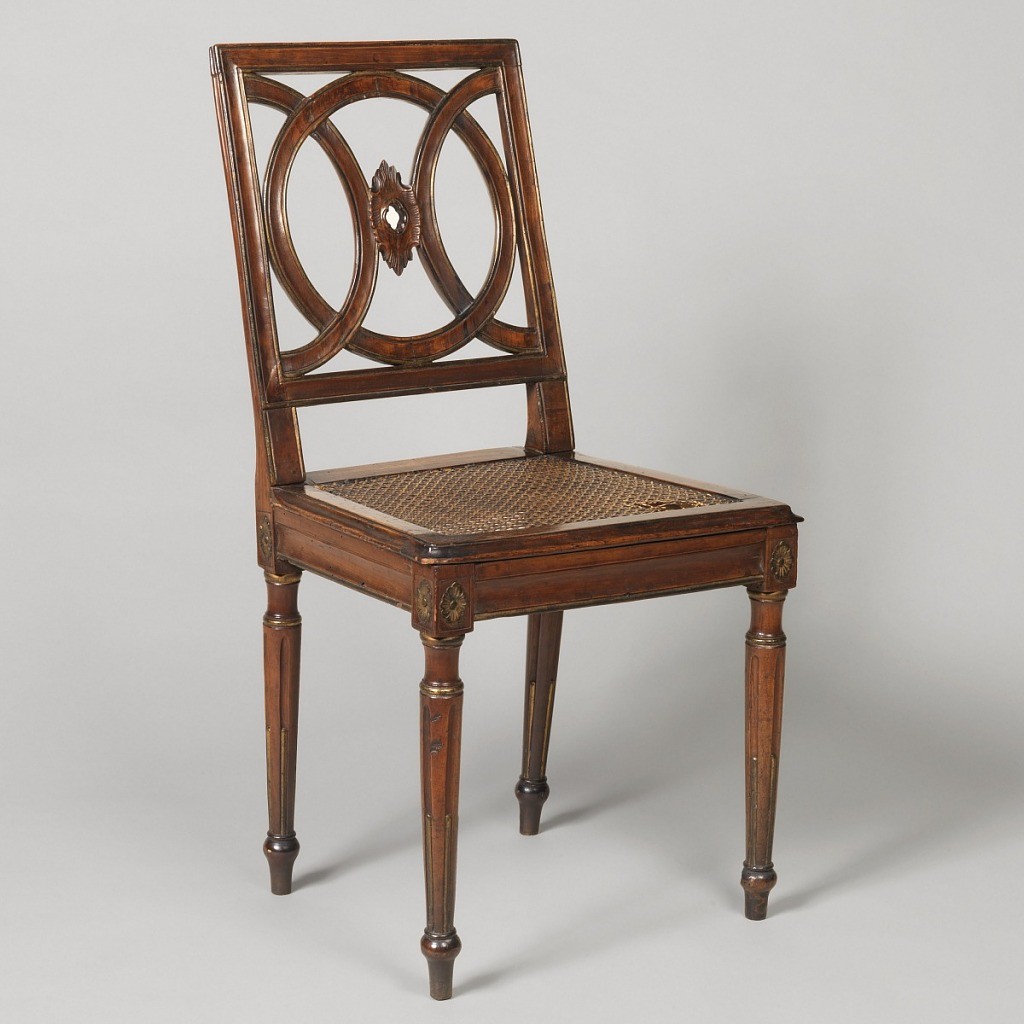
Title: Side chair
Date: late 18th century
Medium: Parcel-gilt fruit wood
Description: Open square back with design of one full and two half-circles interlocked, with a pierced cartouche at the mid-point.  Straight moulded seat rails, caned seat.  Legs are round, straight, tapered, and with reeded flutes.  Caned seat with hole in frontmost right corner.